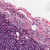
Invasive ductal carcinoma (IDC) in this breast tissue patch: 1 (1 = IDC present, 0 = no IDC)